Field crop: tomato
Growth stage: 1
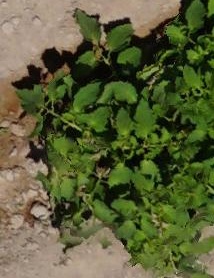
Species: tomato